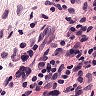
Metastatic tissue present: no